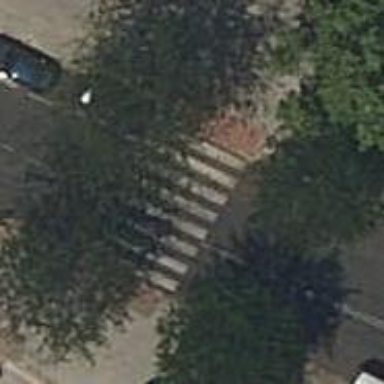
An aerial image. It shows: Uncontrolled crossing on the road.